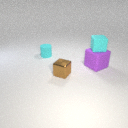
large purple rubber cube in front of small cyan rubber cylinder